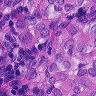
Metastatic tissue present: yes